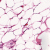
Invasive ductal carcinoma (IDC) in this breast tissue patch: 0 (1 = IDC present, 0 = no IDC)